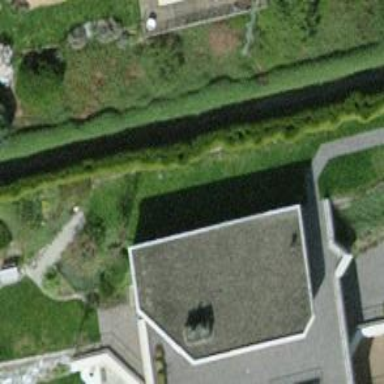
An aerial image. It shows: Hedge acting as barrier.